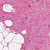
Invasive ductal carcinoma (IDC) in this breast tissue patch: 0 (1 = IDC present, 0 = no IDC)